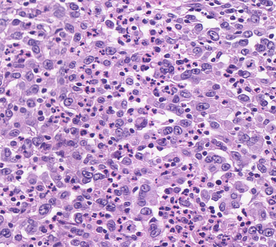
Tumor epithelial tissue: yes
Tumor-associated stroma tissue: no
Normal tissue: no